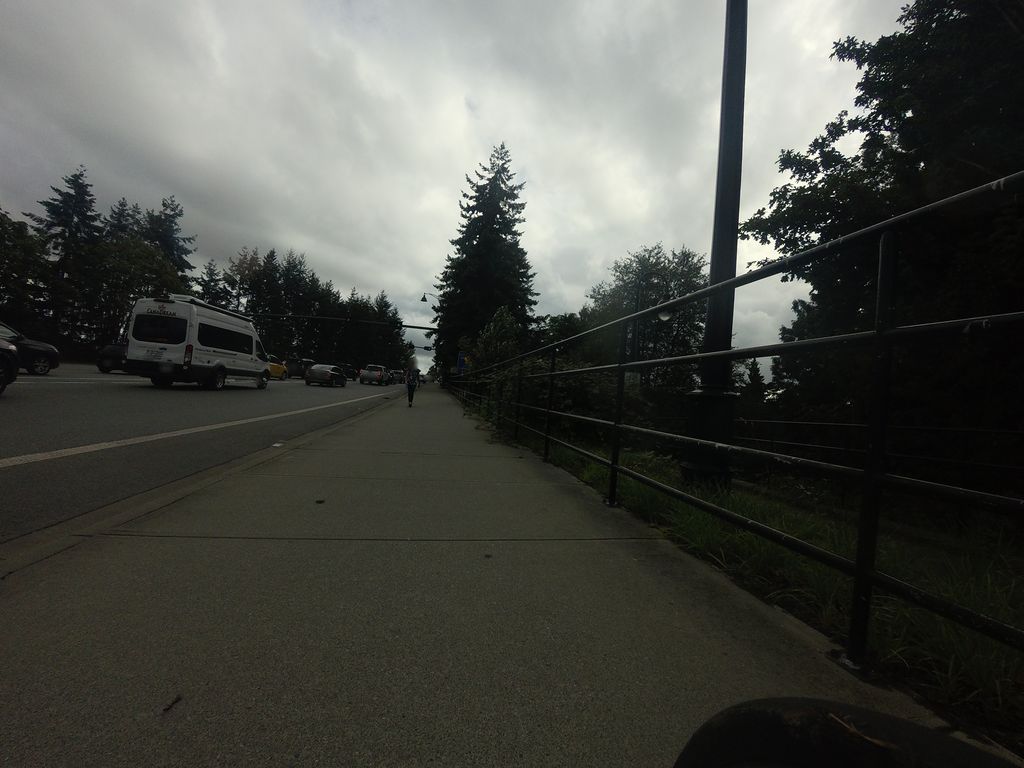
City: vancouver